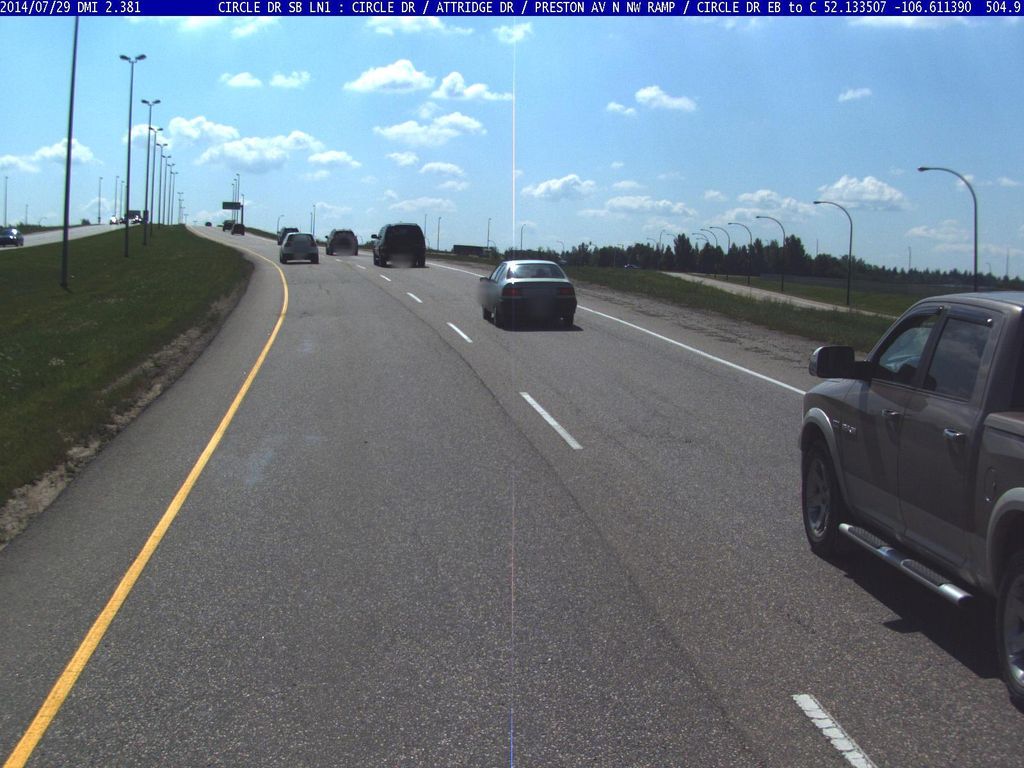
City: saskatoon